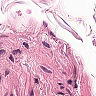
Metastatic tissue present: no